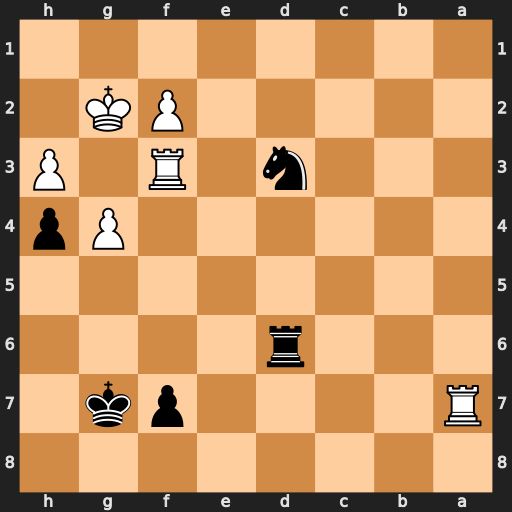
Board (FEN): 8/R4pk1/3r4/8/6Pp/3n1R1P/5PK1/8
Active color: b
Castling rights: -
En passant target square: -
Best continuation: Ne1+ Kf1 Nxf3